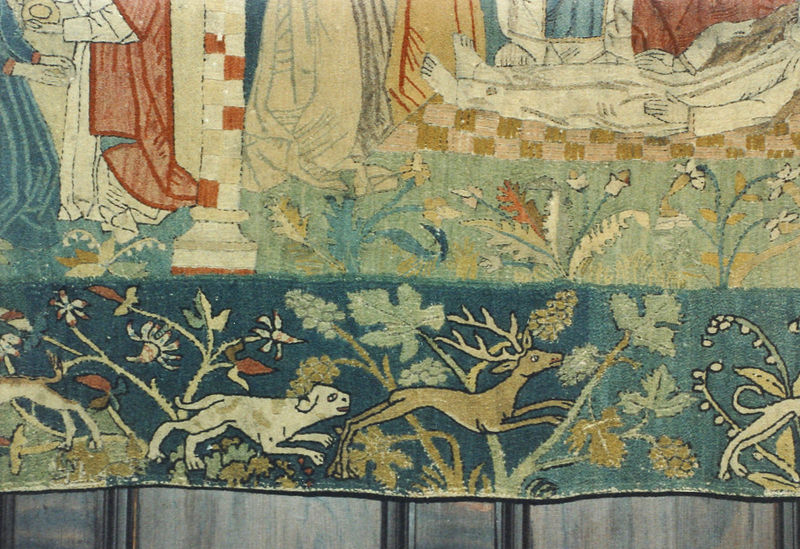
Titel: Bildvita Maria Magdalenas
Standort: Erfurt, Ursulinenkloster (EU - D - Thüringen)
Schlagwörter: blau, blätter, umhang, gelb, grün, blumen, holz, säule, hund, rot, tier, tiere, wiese, schachbrett, teppich, wand, falten, mensch, hände, strauch, sträucher, mantel, stoff, gewänder, pflanze, pflanzen, schwanz, sprung, füße, liegen, laufen, rand, bordüre, detail, ornamente, faltenwurf, liegend, stiel, stiele, rennen, jagd, hirsch, reh, jesus, tapisserie, jagt, geweih, textil, beweinung, leichnahm, bock, jagen, abnahme, lazarus, flanzen, blunen, wirkteppich